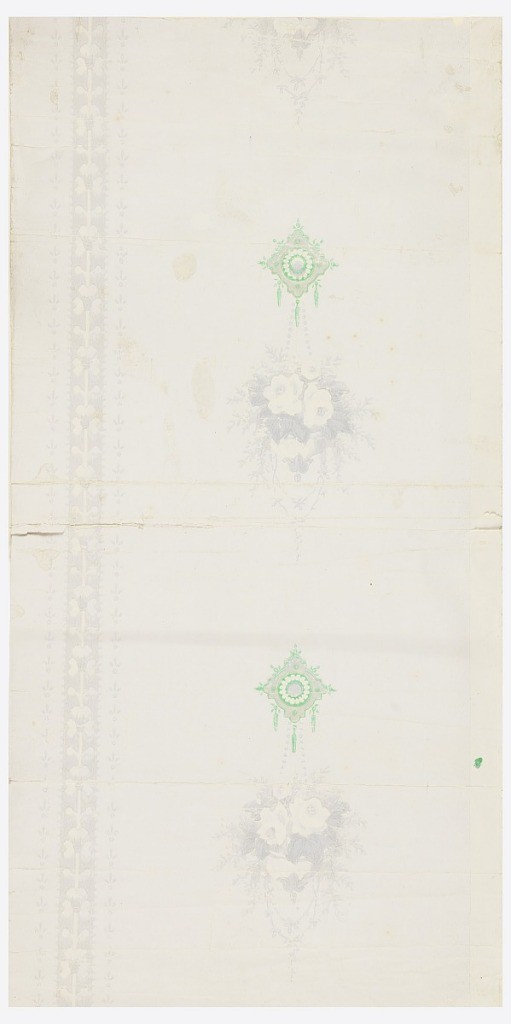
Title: Sidewall
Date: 1860–70
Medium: Machine-printed, glazed paper
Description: Vertical rectangle. Gray stripes to either side of wide white band decorated with small clusters of gray flowers and pendant of green and gray, repeating vertically.